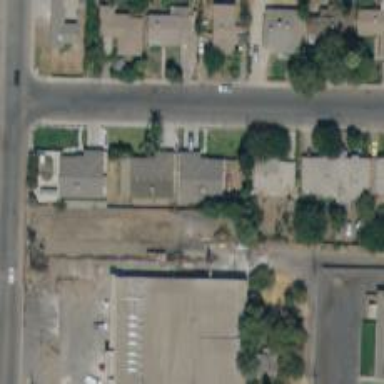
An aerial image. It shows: Alley classified as service road.